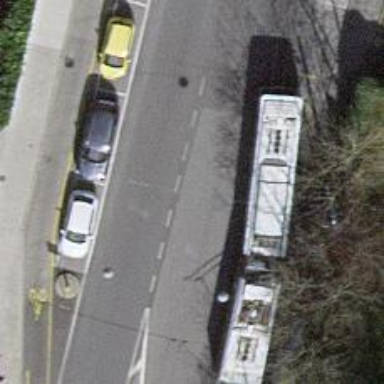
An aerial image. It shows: Bus stop for trolleybuses with designated stop position.